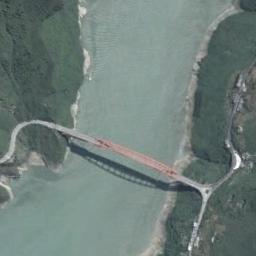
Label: bridge